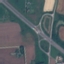
Label: Highway